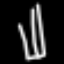
Label: pants